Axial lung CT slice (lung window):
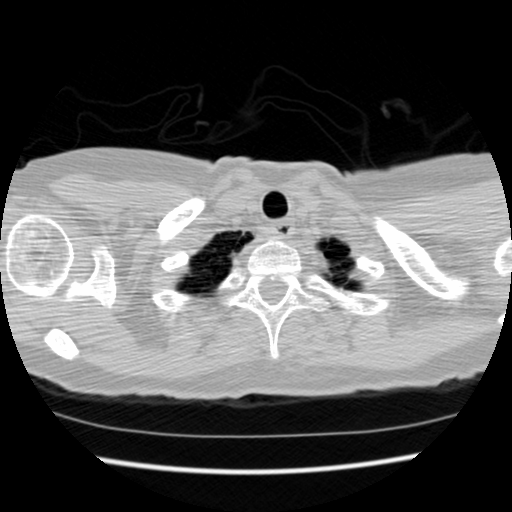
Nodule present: no